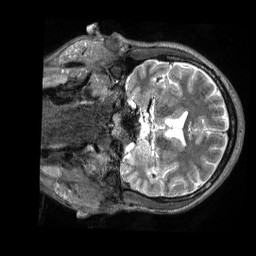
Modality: T2w
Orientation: coronal
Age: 35
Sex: male
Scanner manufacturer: siemens
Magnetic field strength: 3 T
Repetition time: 3.2 s
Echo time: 0.562 s